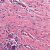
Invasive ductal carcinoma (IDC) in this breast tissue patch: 0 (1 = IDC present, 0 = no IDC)